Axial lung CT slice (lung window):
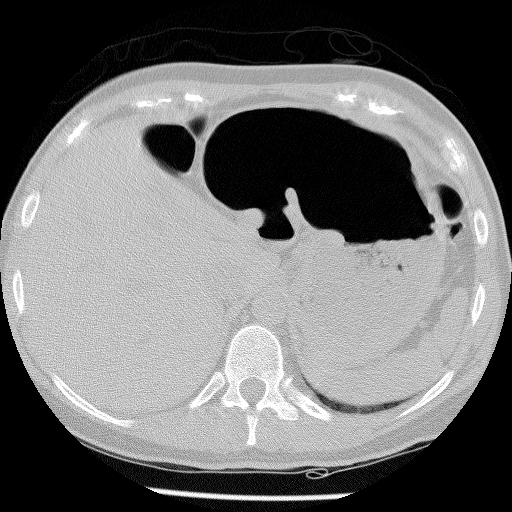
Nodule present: no